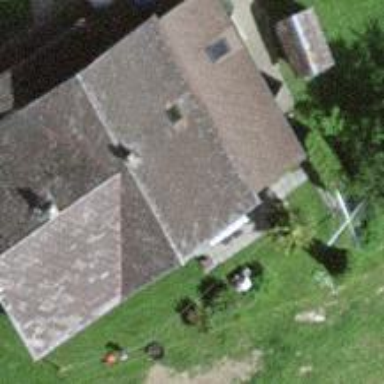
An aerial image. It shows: Gabled roof farm building.